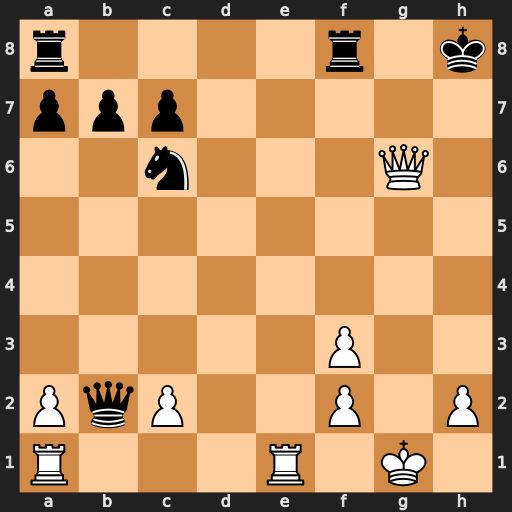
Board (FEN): r4r1k/ppp5/2n3Q1/8/8/5P2/PqP2P1P/R3R1K1
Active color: w
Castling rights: -
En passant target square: -
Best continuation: Qh5+ Kg8 Kh1 Rf7 Rg1+